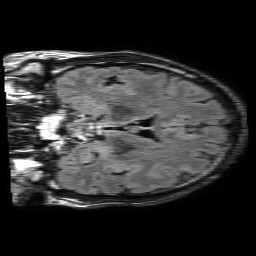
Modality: FLAIR
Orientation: coronal
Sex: male
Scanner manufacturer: philips
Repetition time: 11 s
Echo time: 0.125 s